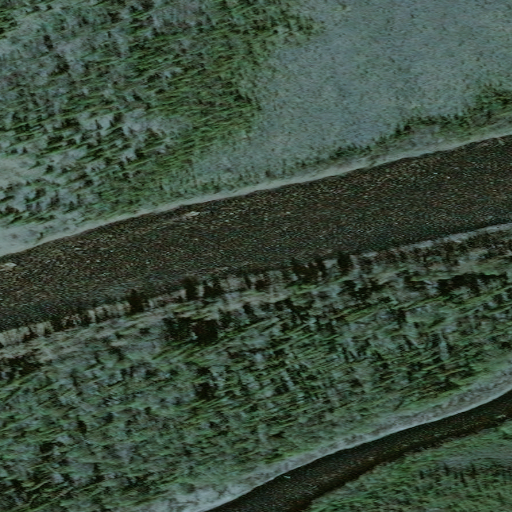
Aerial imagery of valley in Alaska named Johnson Gorge containing only unknown